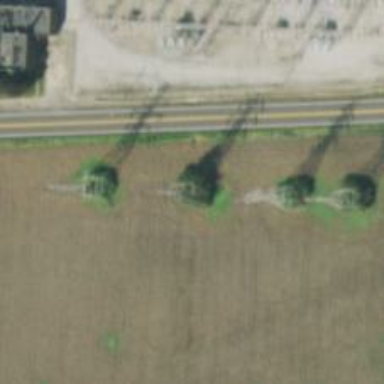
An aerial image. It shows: Lattice structure tower used for power distribution.